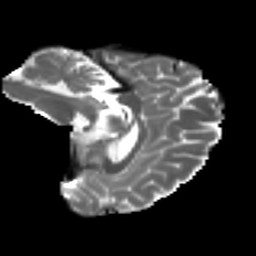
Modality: T2w
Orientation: sagittal
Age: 43
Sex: female
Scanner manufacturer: ge
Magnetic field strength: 3 T
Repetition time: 7.8 s
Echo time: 0.0606 s